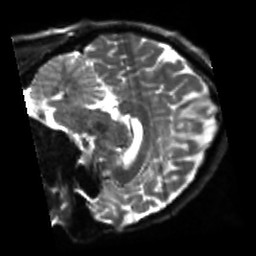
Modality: sbref
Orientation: sagittal
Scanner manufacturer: siemens
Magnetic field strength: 3 T
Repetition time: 4 s
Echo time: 0.0594 s